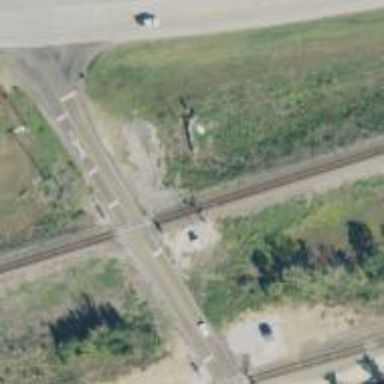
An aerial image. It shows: Level crossing along the railway.